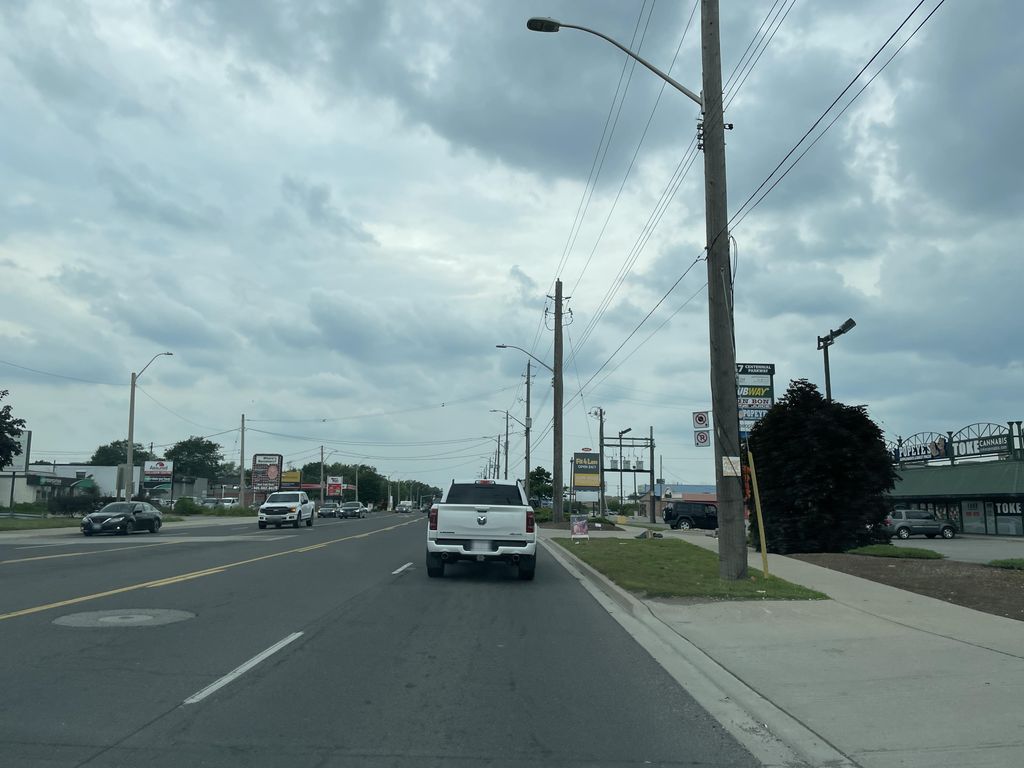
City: hamilton